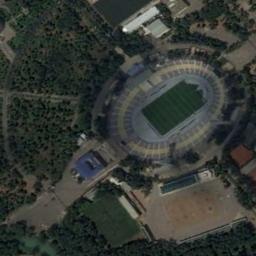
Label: stadium